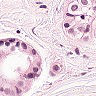
Metastatic tissue present: no